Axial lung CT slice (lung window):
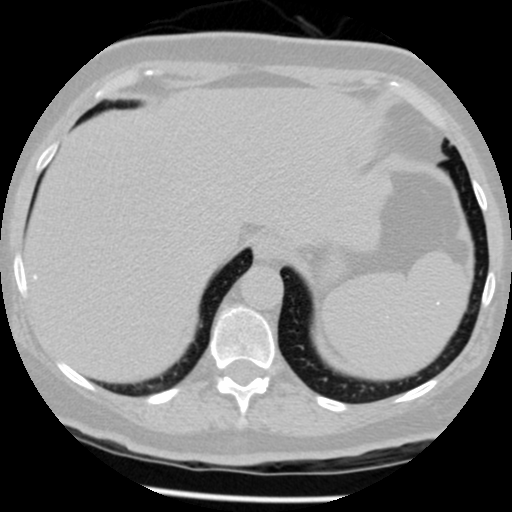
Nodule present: no